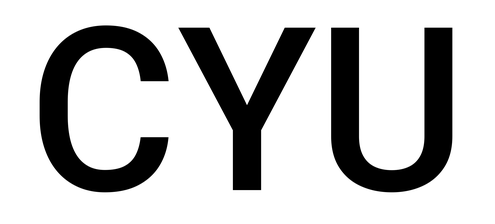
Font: Roboto_Medium